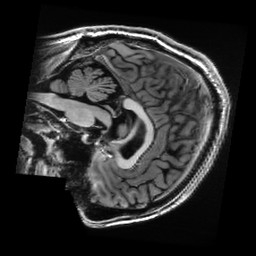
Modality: T1w
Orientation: sagittal
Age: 30
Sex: male
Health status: healthy
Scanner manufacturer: ge
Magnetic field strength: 3 T
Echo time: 0.0052 s